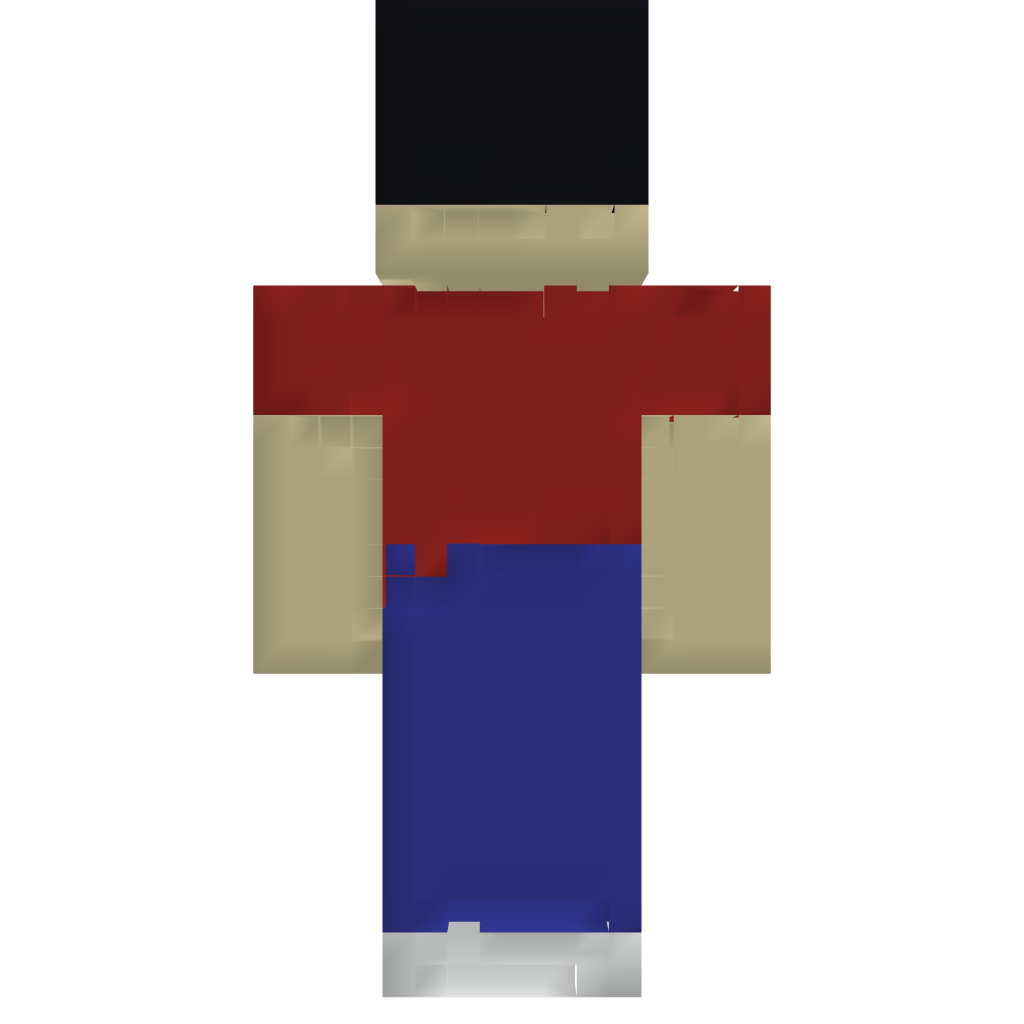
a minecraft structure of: My Statue